Question: For each of the 4 genes(each gene is on column), i need to test whether its mean expression is equal for patients with stable and progressive disease and store the corresponding p-value. Someone can help me please ? the language is in R.
Here picture of my dataframe:

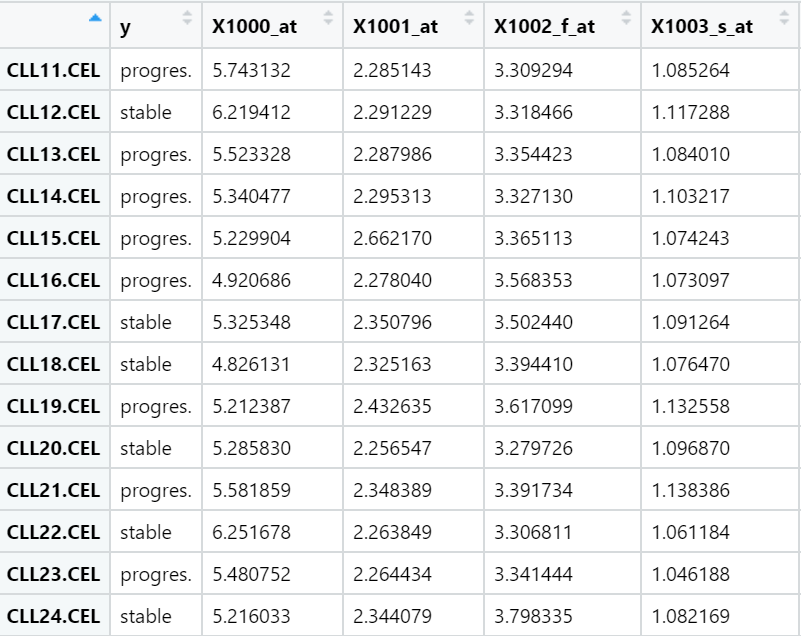
Answer: Suppose this is your data frame:
'''
df = data.frame(y=sample(c("progres.","stable"),100,replace=TRUE),matrix(rnorm(100*4),ncol=4))
colnames(df)[-1] = c("X1000_at","X1001_at","X1002_at","X1003_at")
'''
If you just need the p.value, you can do:
'''
apply(df[,-1],2,function(i)t.test(i ~ df$y)[["p.value"]])
X1000_at X1001_at X1002_at X1003_at
0.<PHONE> 0.<PHONE> 0.<PHONE> 0.41873270
'''
In the above, you iterate through the gene columns, t.test between groups demarcated by the 'y' column and capture only the p value.